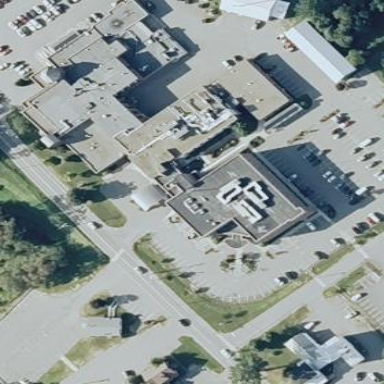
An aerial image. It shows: Hospital.